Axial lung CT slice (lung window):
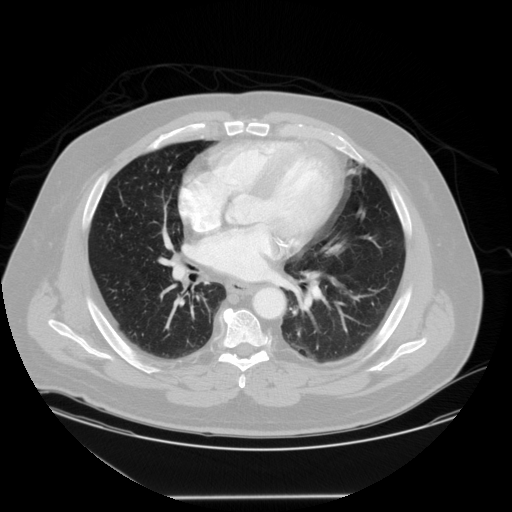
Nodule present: no